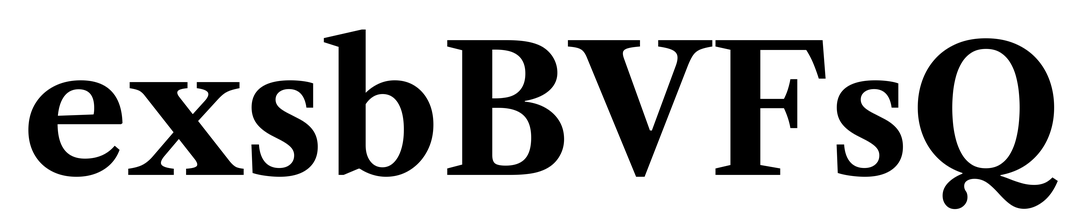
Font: LibreCaslonText_Bold